Question: I have the following use case:
The user can select options from a dropdown, however if they want to choose something else they can choose 'other', this brings up a Javascript 'prompt()' which is then added as an 'option' to the 'select' and selected.

My question is around how to load this value into the select when the page is loaded. I can see that I can use
'''
$builder->addEventListener(
FormEvents::PRE_SET_DATA,
'''
to add the extra element to the list, but how can I get the list of existing elements? I'm sure I must not have to code them again, but I can't find the route to get the list of options.
Here's the class of the dropdown:
'''
use Symfony\Component\Form\AbstractType;
use Symfony\Component\OptionsResolver\OptionsResolverInterface;
class HeatGeneratedFormType extends AbstractType
{
public function setDefaultOptions(OptionsResolverInterface $resolver)
{
$resolver->setDefaults(
array('choices'=>
array(
null=> 'Select',
'Grasses / Straw' => 'Grasses / Straw',
'Wood Chip' => 'Wood Chip',
'Wood Logs' => 'Wood Logs',
'Wood Pellets' => 'Wood Pellets',
'Other' => 'Other'
)
)
);
}
public function getParent()
{
return 'choice';
}
public function getName()
{
return 'HeatGenerated';
}
}
'''
So to rephrase my question, for this code:
'''
if (!in_array($object->getHeatGenerated(), $form->get('heatGenerated')->getChoices()) {
$form->get('heatGenerated')->addChoice($object->getHeatGenerated());
}
'''
'->getChoices()' and '->addChoice()' aren't real methods, what do I use to get and edit the list of choices?
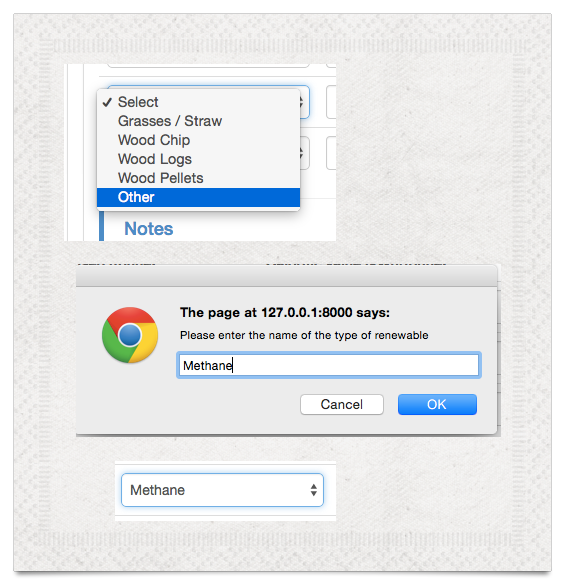
Answer: Here's what I did:
'''
class MyFormType extends AbstractType
{
public function buildForm(FormBuilderInterface $builder, array $options)
{
$builder
// other fields chopped
->add('myField', new CustomChoiceFormType()) // This type has the preset choices
;
$builder->addEventListener(FormEvents::PRE_SET_DATA, function (FormEvent $event) {
$data = $event->getData();
$form = $event->getForm();
$choices = $form->get('myField')->getConfig()->getOption('choices');
$choice = $data->getMyField();
if (!in_array($choice, $choices)) {
$newChoices = array_merge($choices, array($choice=>$choice)); // Need to add the key and the value, for me these are the same, but ofcourse they could be different
$form->remove('myField');
$form->add('myField', 'choice', array('choices'=>$newChoices));
}
});
}
}
'''